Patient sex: F
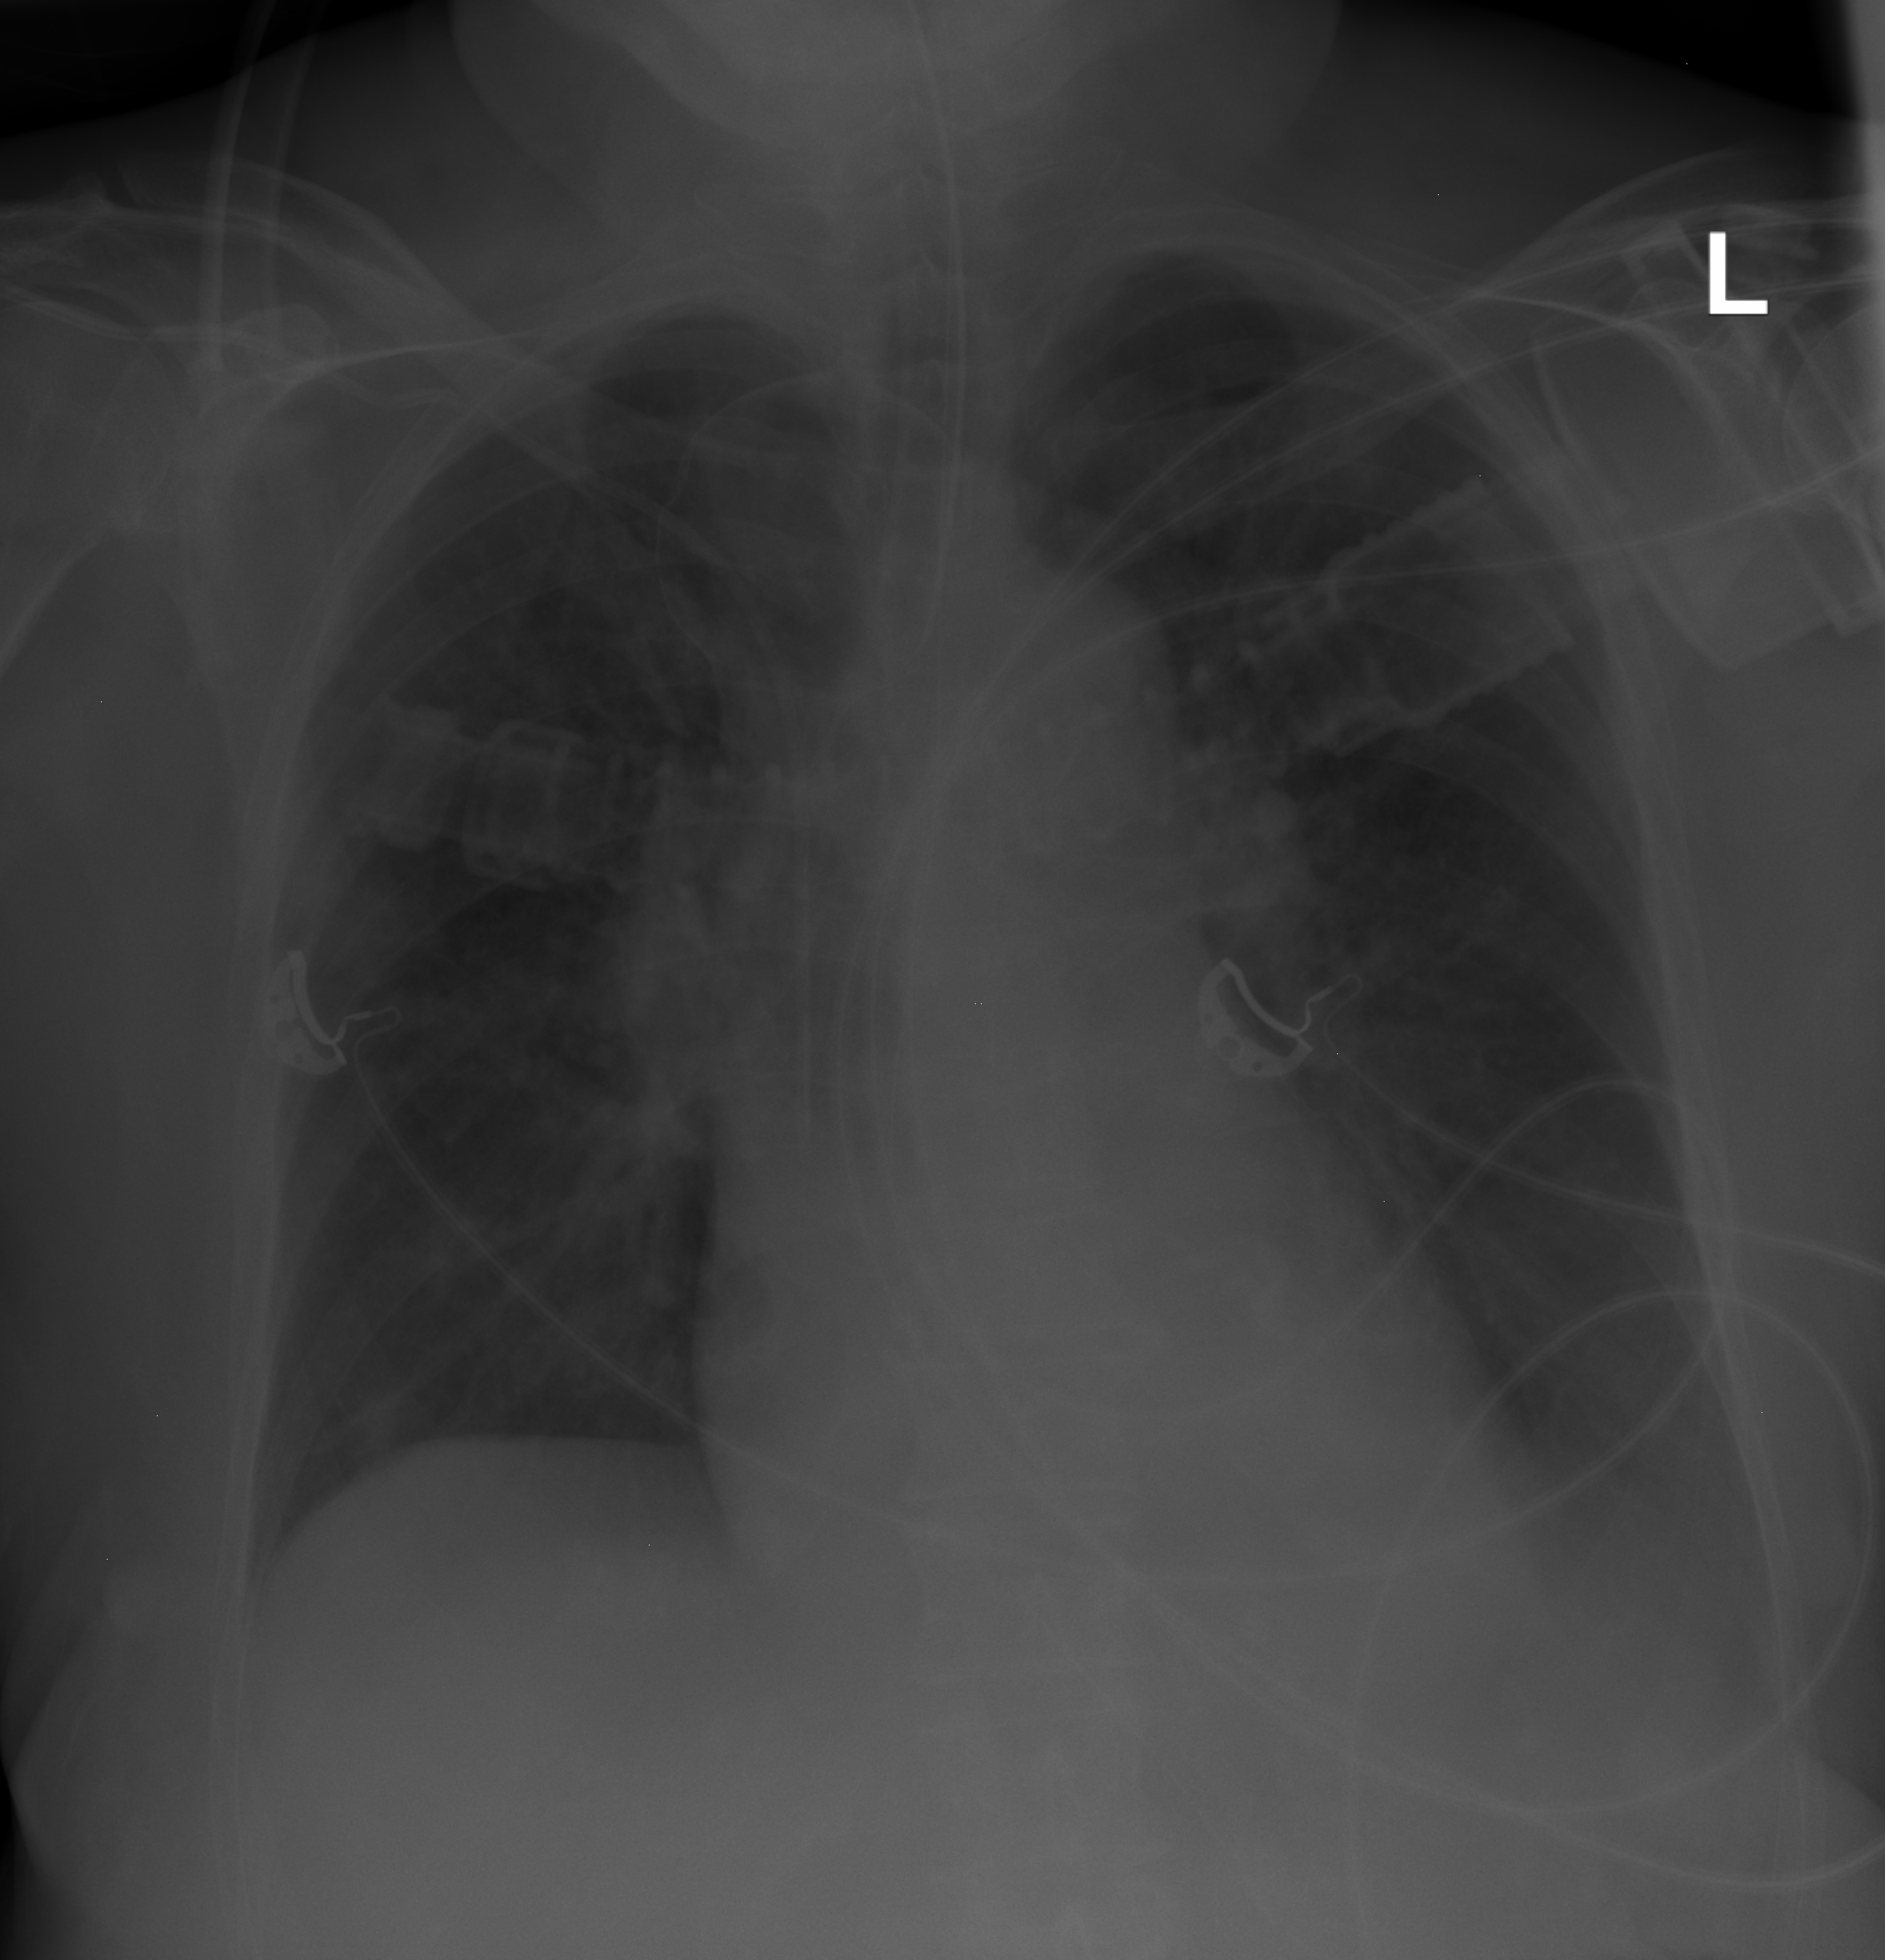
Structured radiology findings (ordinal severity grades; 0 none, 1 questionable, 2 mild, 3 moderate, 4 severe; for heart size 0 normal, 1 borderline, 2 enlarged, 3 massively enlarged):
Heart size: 0
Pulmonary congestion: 2
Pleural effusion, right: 0
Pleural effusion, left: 2
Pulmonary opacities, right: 0
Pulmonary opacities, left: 0
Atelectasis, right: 0
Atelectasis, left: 0